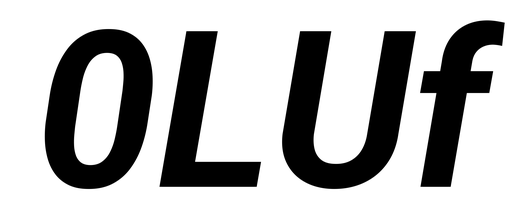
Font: Roboto-Italic_Bold_Italic